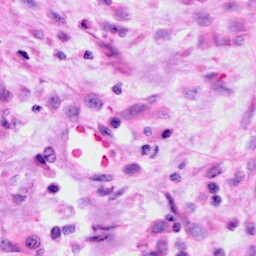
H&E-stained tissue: Cervix